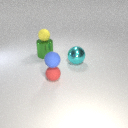
large green metal cylinder to the left of small red rubber sphere